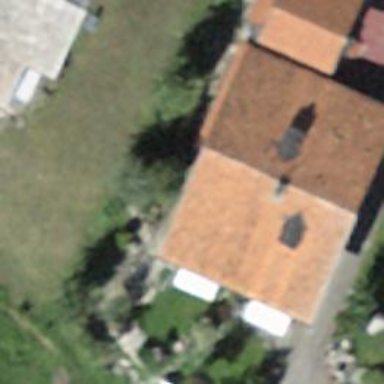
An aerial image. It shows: Simple and straightforward house.